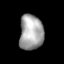
Tissue: lung
Cell type: T cells
Senescence score: 0.2037
Nuclear area (px): 821
Mean DAPI intensity: 164.324